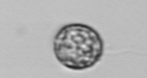
Label: coccolithophorid